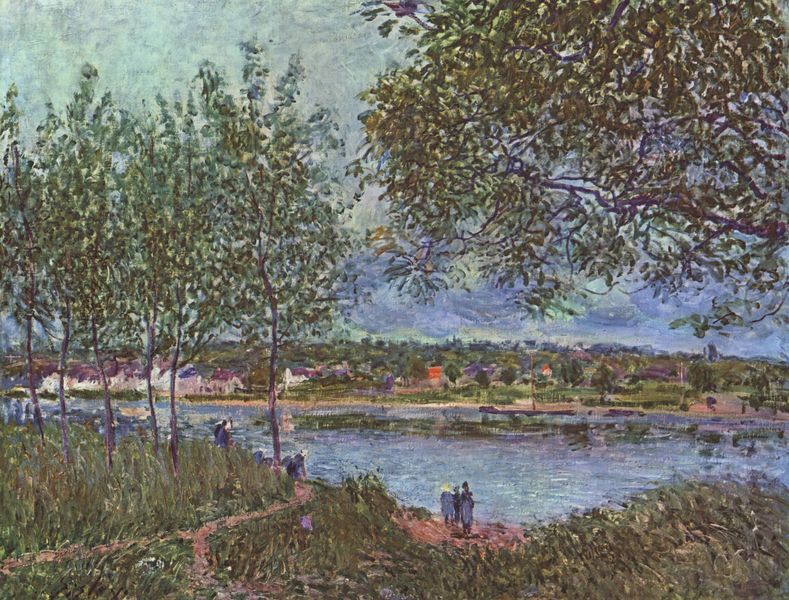
Titel: Weg der alten Fähre in By
Künstler: Alfred Sisley
Standort: London
Institution: Tate Gallery
Schlagwörter: baum, blau, blätter, dunkel, gemälde, gruppe, himmel, laub, mann, schatten, wasser, weiß, wolken, aquarell, baumstämme, bäume, cezanne, fluss, gelb, grün, impressionismus, landschaft, menschen, ocker, see, stadt, ufer, äste, abend, bewegung, blume, braun, frankreich, frau, grau, hell, hut, kleid, licht, männer, orange, renoir, rücken, schwarz, vordergrund, ausblick, blick, dach, gras, haus, rasen, rot, weg, wiese, wolke, malerei, kleidung, mensch, stehen, schauen, öl, ast, baumstamm, birken, erde, ferne, gräser, halme, horizont, häuser, hügel, natur, pappeln, schilf, spiegelung, zweige, gewässer, pfad, sonne, wege, insel, paar, blatt, pflanzen, rosa, turm, schiff, sommer, strand, wellen, ort, passanten, nachmittag, dorf, dächer, lila, violett, wise, spazieren, platz, figuren, französisch, seine, böschung, fliessen, ölgemälde, duktus, kopftuch, detail, monet, stimmung, frühling, abendstimmung, bucht, ortschaft, versteckt, durchblick, gogh, provence, übergang, spaziergang, flussgestade, flusslandschaft, fussweg, sonntag, blattwerk, hain, siedlung, spiegelungen, plein air, spaziergänger, schlieren, filigran, windung, buche, gewölk, gabelung, pfade, paare, pointillismus, rhein, mone, uferweg, verzweigung, städchen, abzweigung, cezané, seinne, wegee, farbtupfen, ehimmel, spaziergängd